Question: I will put a picture on top of a custom list view for the header image, but the image is repeated, how can I make it can't click and non-repeatable?
this is my xml code :
'''
<?xml version="1.0" encoding="utf-8"?>
<RelativeLayout xmlns:android="http://schemas.android.com/apk/res/android"
android:layout_width="match_parent"
android:layout_height="match_parent"
android:background="@color/abs__background_holo_light" >
<ImageView
android:id="@+id/detailImage"
android:layout_width="wrap_content"
android:layout_height="140dp"
android:layout_alignParentLeft="true"
android:layout_alignParentRight="true"
android:layout_alignParentTop="true"
android:contentDescription="@string/app_name"
android:scaleType="centerCrop"
android:src="@drawable/pantaigoacina" />
<RelativeLayout
android:id="@+id/detailLayout"
android:layout_width="match_parent"
android:layout_height="wrap_content"
android:layout_below="@id/detailImage"
android:background="@color/abs__background_holo_light" >
<LinearLayout
android:id="@+id/thumbnail"
android:layout_width="wrap_content"
android:layout_height="wrap_content"
android:layout_marginLeft="20dip"
android:layout_marginRight="5dip"
android:layout_marginTop="20dip"
android:background="@color/abs__background_holo_light"
android:padding="5dip" >
<ImageView
android:id="@+id/list_image"
android:layout_width="15dip"
android:layout_height="15dip"
android:src="@drawable/arrow"
android:contentDescription="@string/app_name"/>
</LinearLayout>
<TextView
android:id="@+id/NamaLokasi"
android:layout_width="wrap_content"
android:layout_height="wrap_content"
android:layout_alignTop="@+id/thumbnail"
android:layout_toRightOf="@+id/thumbnail"
android:text="Pantai Sipelot"
android:textColor="#040404"
android:textSize="18sp"
android:textStyle="bold"
android:typeface="sans" />
<TextView
android:id="@+id/detailLokasi"
android:layout_width="fill_parent"
android:layout_height="wrap_content"
android:layout_below="@id/NamaLokasi"
android:layout_marginRight="20dip"
android:layout_marginTop="5dip"
android:layout_toRightOf="@+id/thumbnail"
android:text="Deskripsi Konten, Lokasi Berada di Desa Wilayah Malang"
android:textColor="#343434"
android:textSize="12sp" />
</RelativeLayout>
</RelativeLayout>
'''
this is my adapter :
'''
String[] from = { "pantai", "detail" };
int[] to = { R.id.NamaLokasi, R.id.detailLokasi };
SimpleAdapter adapter = new SimpleAdapter(getActivity()
.getBaseContext(), aList, R.layout.fragment_detail, from,
to);
setListAdapter(adapter);
return super.onCreateView(inflater, container, savedInstanceState);
'''

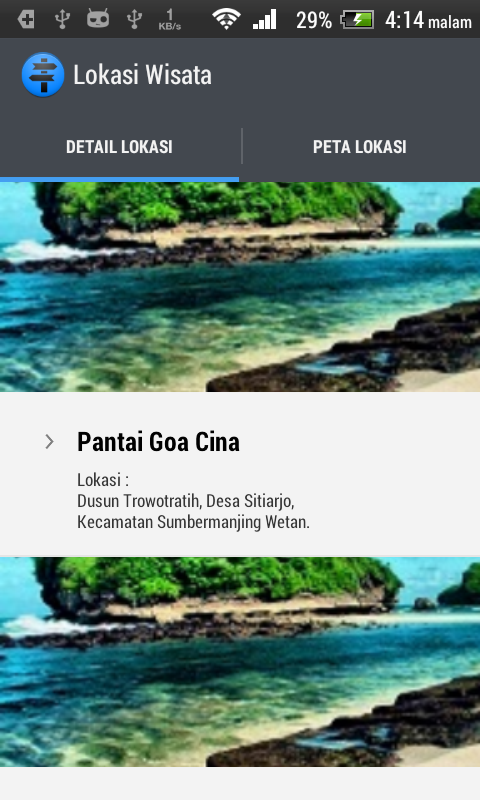
Answer: Remove the image form the xml.
'''
ImageView iv = new ImageView(getActivity());
// set image to imageview
ListView list = getListView();
list.addHeaderView(headerView);
'''
The docs
'''
public void addHeaderView (View v)
Added in API level 1
Add a fixed view to appear at the top of the list. If addHeaderView is called more than once, the views will appear in the order they were added. Views added using this call can take focus if they want.
Note: When first introduced, this method could only be called before setting the adapter with setAdapter(ListAdapter). Starting with KITKAT, this method may be called at any time. If the ListView's adapter does not extend HeaderViewListAdapter, it will be wrapped with a supporting instance of WrapperListAdapter.
Parameters
v The view to add.
'''
Edit:
'''
@Override
public void onActivityCreated(Bundle savedInstanceStat)
{
super.onActivityCreated(savedInstanceState);
list = getListView();
ImageView imageHeaderView = new ImageView(getActivity());
imageHeaderView.setImageBitmap(BitmapFactory.decodeResource(getResources(), R.drawable.pantaigoacina));
list.addHeaderView(imageHeaderView);
List<HashMap<String, String>> aList = new ArrayList<HashMap<String, String>>();
for (int i = 0; i < DaerahWisata.pantai.length; i++) {
HashMap<String, String> hm = new HashMap<String, String>();
hm.put("pantai", DaerahWisata.pantai[i]);
hm.put("detail", "Lokasi :
" + DaerahWisata.detailp[i]);
aList.add(hm);
}
String[] from = { "pantai", "detail" };
int[] to = { R.id.NamaLokasi, R.id.detailLokasi };
SimpleAdapter adapter = new SimpleAdapter(getActivity()
.getBaseContext(), aList, R.layout.fragment_detail, from,
to);
setListAdapter(adapter);
}
'''
Edit, if want to set imageview from other xml layout :
'''
list = getListView();
Context context = getListView().getContext();
LayoutInflater inflater = (LayoutInflater) context.getSystemService(Context.LAYOUT_INFLATER_SERVICE);
View view = inflater.inflate(R.layout.image_header, null);
list.addHeaderView(view);
'''